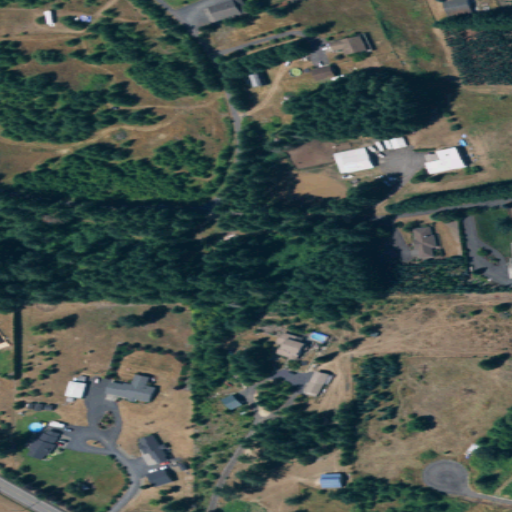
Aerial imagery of mountain in Washington named Newaukum Hill containing pasture, open development, evergreen forest, low intensity development, medium intensity development, shrub, high intensity development, and grassland